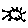
Label: sun